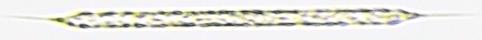
Label: Rhizosolenia